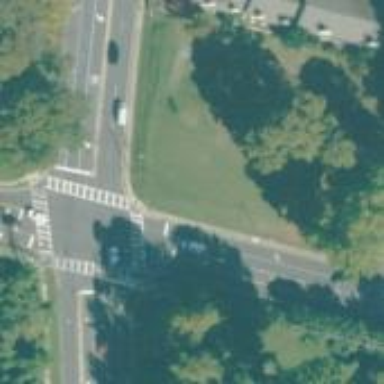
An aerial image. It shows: Uncontrolled road crossing.